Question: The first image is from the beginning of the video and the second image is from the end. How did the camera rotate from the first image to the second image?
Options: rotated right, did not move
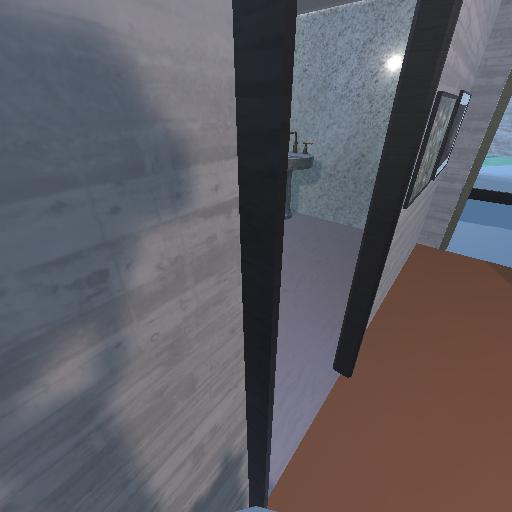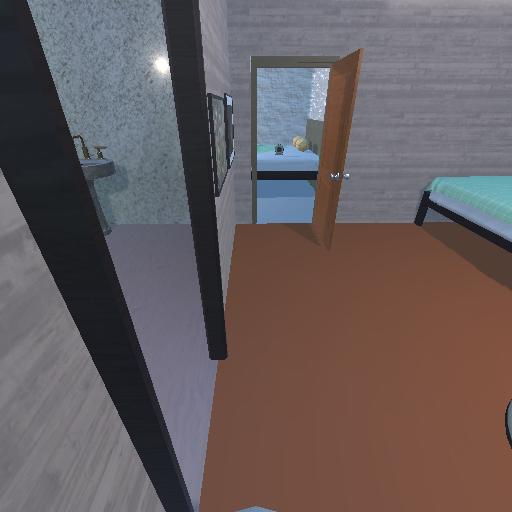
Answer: rotated right